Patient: sex M, age 29
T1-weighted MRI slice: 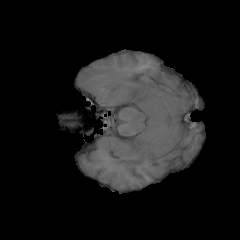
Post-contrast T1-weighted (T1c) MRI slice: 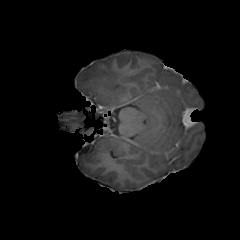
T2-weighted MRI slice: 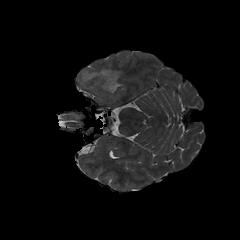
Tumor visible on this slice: yes
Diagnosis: Glioblastoma, IDH-wildtype
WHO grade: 4